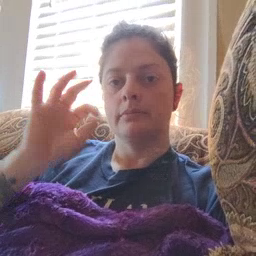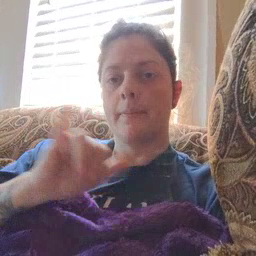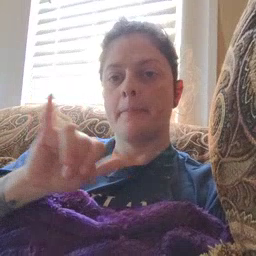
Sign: same